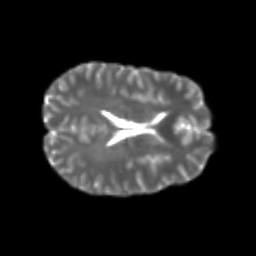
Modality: T2w
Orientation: axial
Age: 24
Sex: female
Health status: healthy
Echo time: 0.074 s